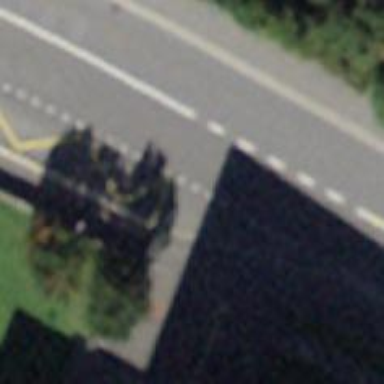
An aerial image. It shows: Platform for public transport is situated by the road.